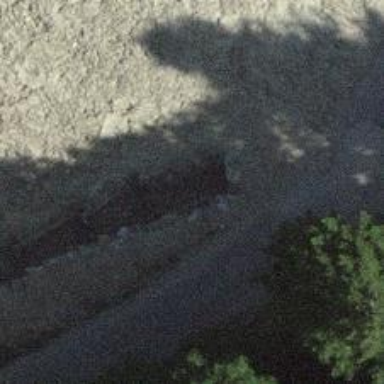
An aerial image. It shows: Culvert tunnel.